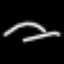
Label: line